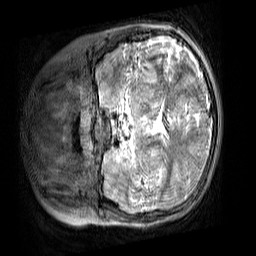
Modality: T2w
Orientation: coronal
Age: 9
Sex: female
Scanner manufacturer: siemens
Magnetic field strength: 3 T
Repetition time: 3.2 s
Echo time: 0.408 s